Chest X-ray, PA view. Patient: 45 years old, sex M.
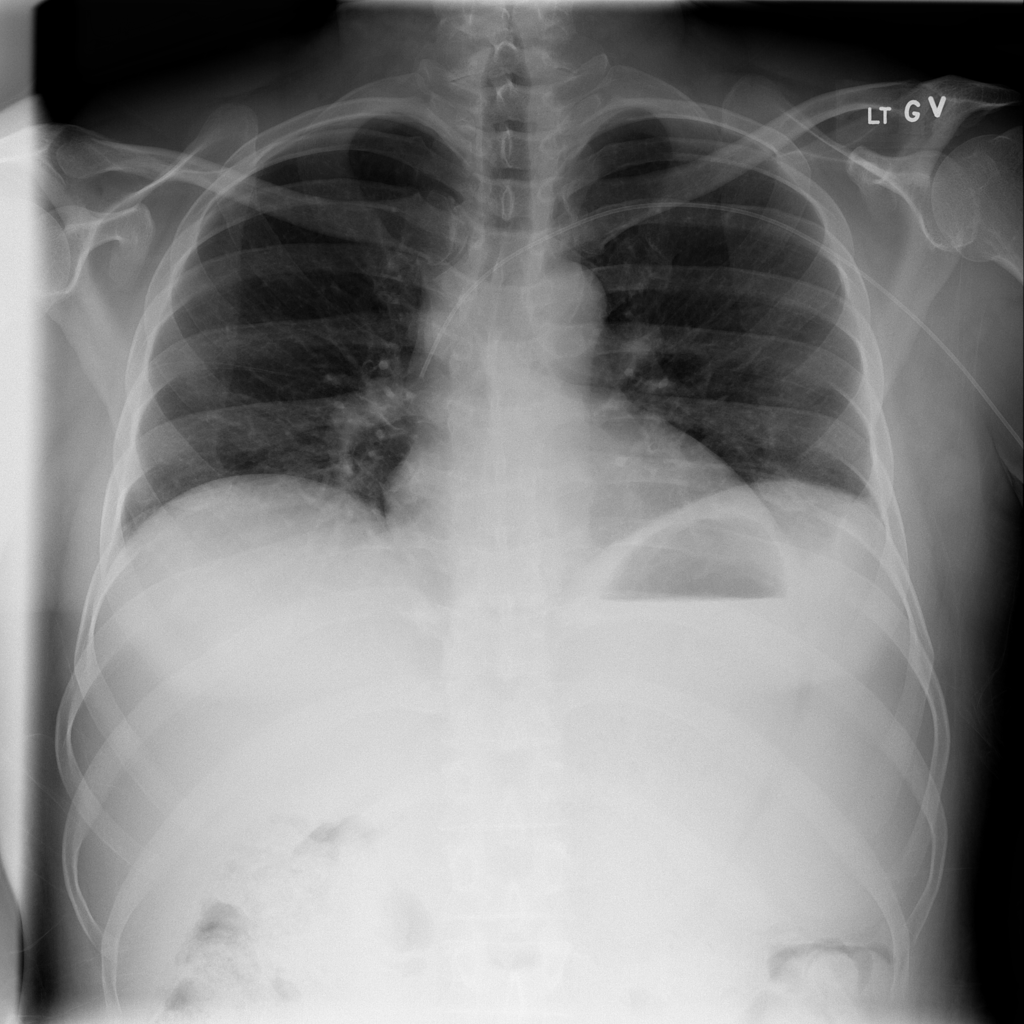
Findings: No Finding